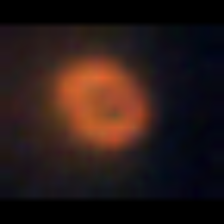
Taxon: Unknown_phyto
Group: Unknown